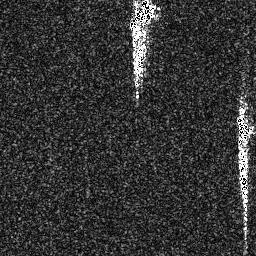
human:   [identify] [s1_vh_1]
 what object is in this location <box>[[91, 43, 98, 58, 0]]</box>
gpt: <ref>1 medium ship at the right</ref>

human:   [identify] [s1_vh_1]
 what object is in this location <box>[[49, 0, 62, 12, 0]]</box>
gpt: <ref>1 medium ship at the top</ref>